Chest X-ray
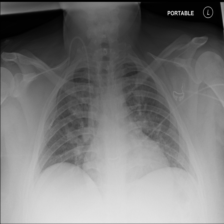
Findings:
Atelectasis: negative
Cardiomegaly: negative
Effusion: negative
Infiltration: negative
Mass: negative
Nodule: negative
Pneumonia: negative
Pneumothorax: negative
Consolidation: negative
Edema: negative
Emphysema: negative
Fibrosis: negative
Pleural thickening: negative
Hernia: negative